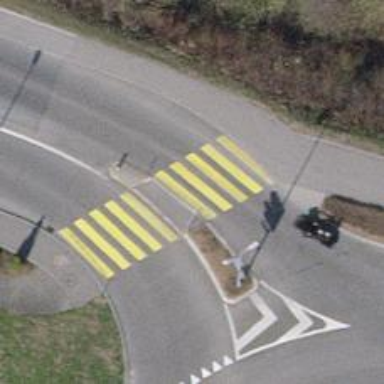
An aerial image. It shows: Zebra crossing on the road.